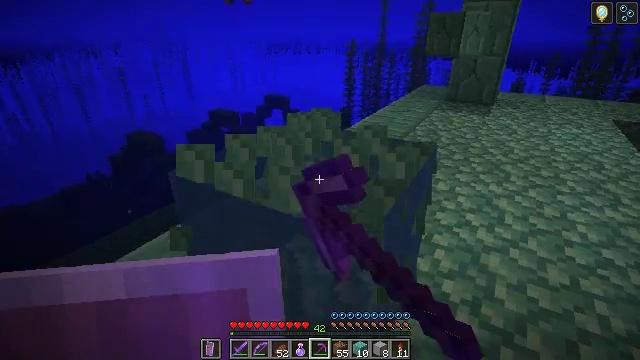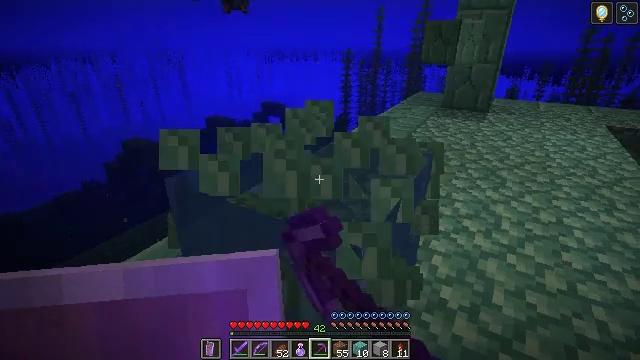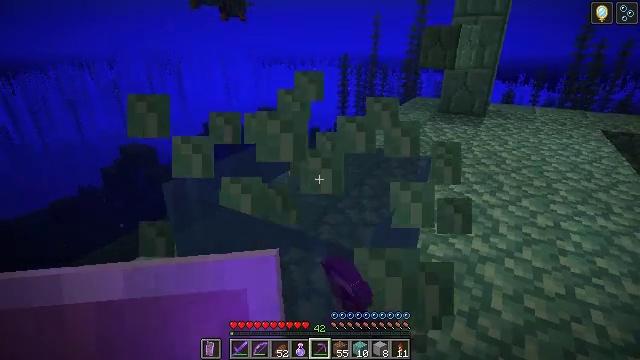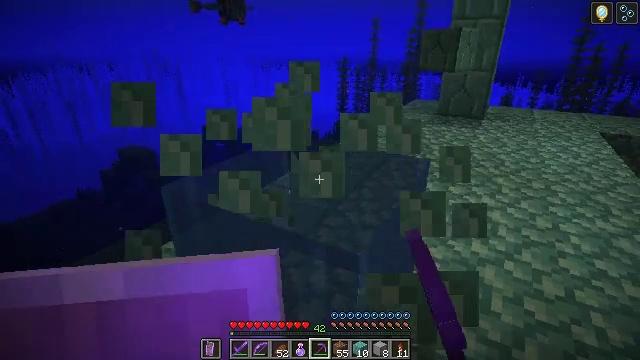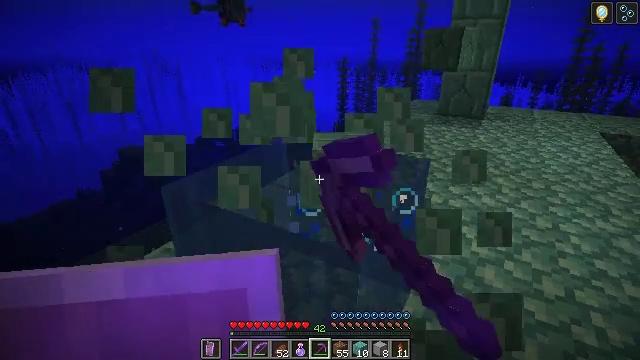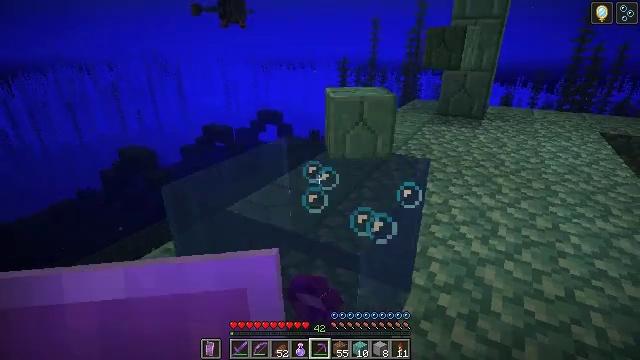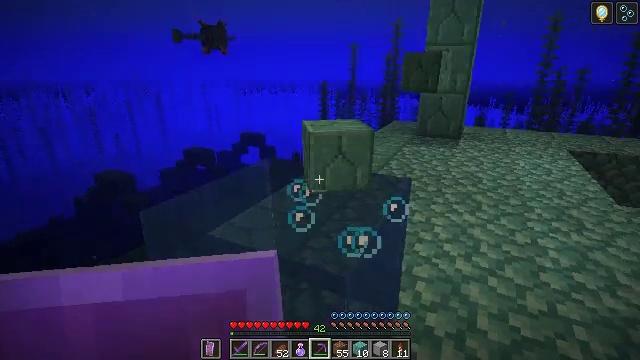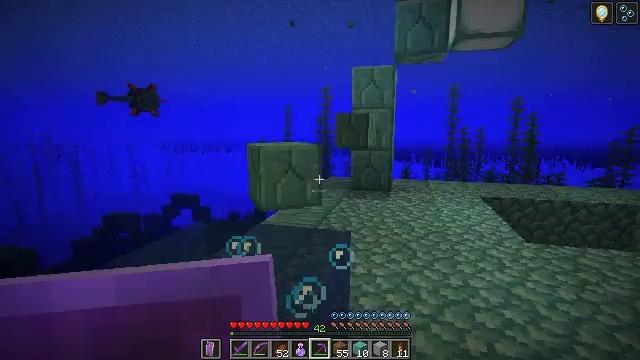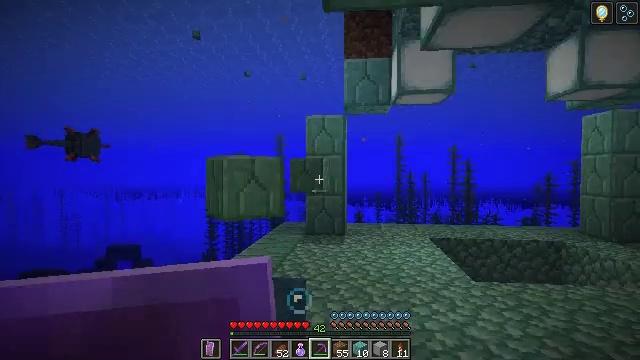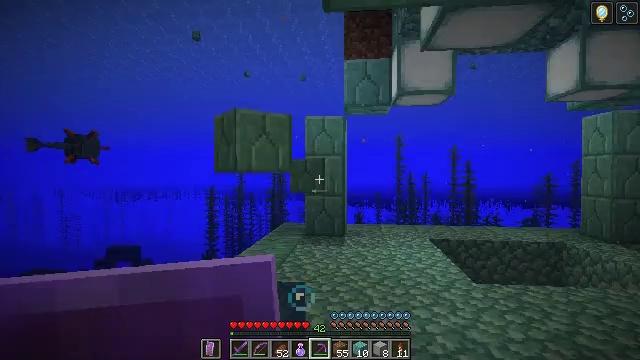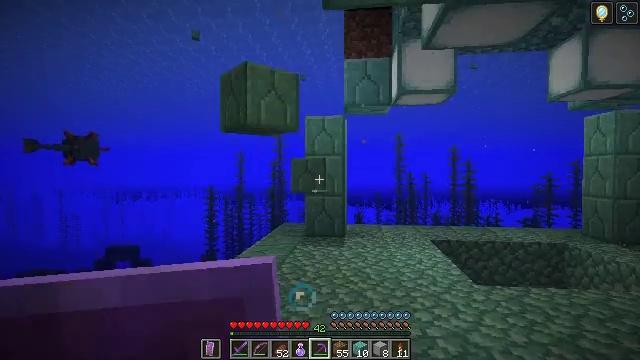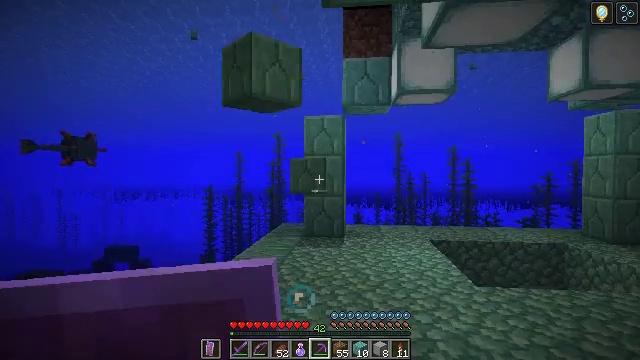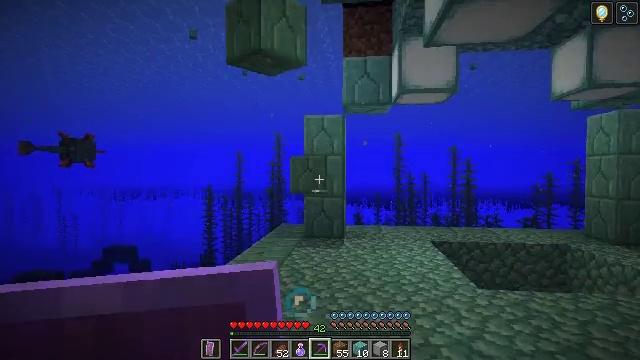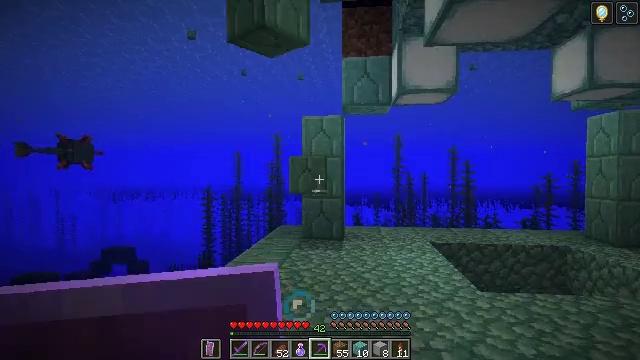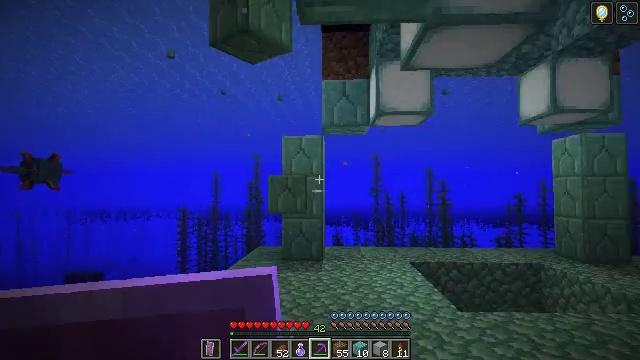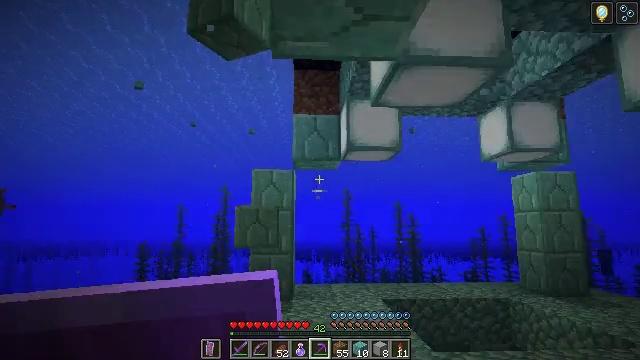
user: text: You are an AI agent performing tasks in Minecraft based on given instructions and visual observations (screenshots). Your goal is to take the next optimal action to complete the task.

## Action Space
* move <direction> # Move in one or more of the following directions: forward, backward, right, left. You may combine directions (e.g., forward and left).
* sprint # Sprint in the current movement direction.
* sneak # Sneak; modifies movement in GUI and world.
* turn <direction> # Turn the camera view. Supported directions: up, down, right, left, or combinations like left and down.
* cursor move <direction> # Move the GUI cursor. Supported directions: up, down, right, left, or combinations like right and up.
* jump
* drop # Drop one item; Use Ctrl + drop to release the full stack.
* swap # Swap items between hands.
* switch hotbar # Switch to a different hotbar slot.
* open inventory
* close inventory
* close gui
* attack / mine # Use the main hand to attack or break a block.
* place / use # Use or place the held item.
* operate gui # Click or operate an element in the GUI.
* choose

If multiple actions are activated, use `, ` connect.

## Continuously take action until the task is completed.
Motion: motion action
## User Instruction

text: Collect prismarine bricks.
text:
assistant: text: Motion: turn up, attack / mine
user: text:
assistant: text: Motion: attack / mine
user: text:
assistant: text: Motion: attack / mine
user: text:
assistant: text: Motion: attack / mine
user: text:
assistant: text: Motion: attack / mine
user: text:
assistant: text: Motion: turn right and up, attack / mine
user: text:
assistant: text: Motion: turn right and up
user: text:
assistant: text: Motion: move forward, turn right and up
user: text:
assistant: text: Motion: move forward
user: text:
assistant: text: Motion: move forward
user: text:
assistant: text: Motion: move forward
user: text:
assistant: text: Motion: move forward
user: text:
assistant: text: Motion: move forward
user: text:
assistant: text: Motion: move forward, turn right and up
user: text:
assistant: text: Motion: move forward, turn right and up
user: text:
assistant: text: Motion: turn right and up
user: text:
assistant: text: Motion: turn right and up
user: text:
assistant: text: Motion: turn right and up
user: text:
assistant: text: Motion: turn right and up
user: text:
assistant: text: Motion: turn right and up
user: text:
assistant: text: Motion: no_op
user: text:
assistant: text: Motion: no_op
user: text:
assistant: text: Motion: attack / mine
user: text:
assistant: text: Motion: move forward, attack / mine
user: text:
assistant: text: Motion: move forward, attack / mine
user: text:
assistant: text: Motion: move forward, turn up, attack / mine
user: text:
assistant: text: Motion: move forward, turn right and up, attack / mine
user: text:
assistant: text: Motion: attack / mine
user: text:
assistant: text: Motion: attack / mine
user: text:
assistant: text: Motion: attack / mine